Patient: sex M, age 43
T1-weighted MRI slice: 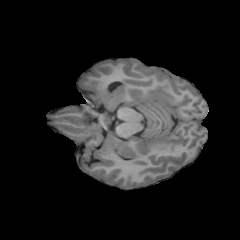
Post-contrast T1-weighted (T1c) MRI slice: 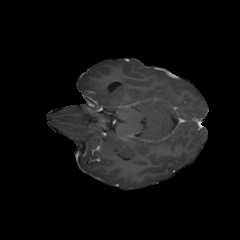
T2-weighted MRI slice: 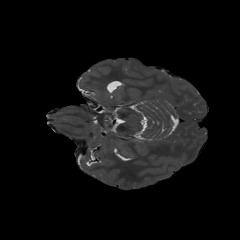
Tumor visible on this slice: no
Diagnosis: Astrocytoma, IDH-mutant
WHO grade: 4